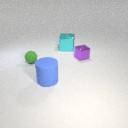
large blue rubber cylinder to the left of large cyan metal cube